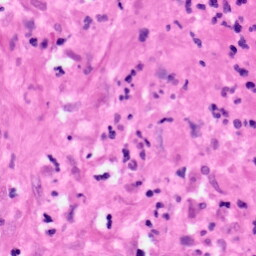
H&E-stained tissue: Pancreatic